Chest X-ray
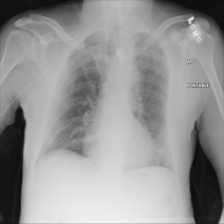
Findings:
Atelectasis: negative
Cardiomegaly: negative
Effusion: negative
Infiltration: negative
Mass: negative
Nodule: negative
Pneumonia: negative
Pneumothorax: negative
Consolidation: negative
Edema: negative
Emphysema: negative
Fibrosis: negative
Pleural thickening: negative
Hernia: negative